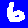
Digit: 6